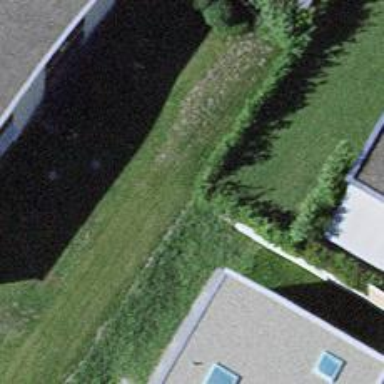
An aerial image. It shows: Hedge barrier.